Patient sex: M
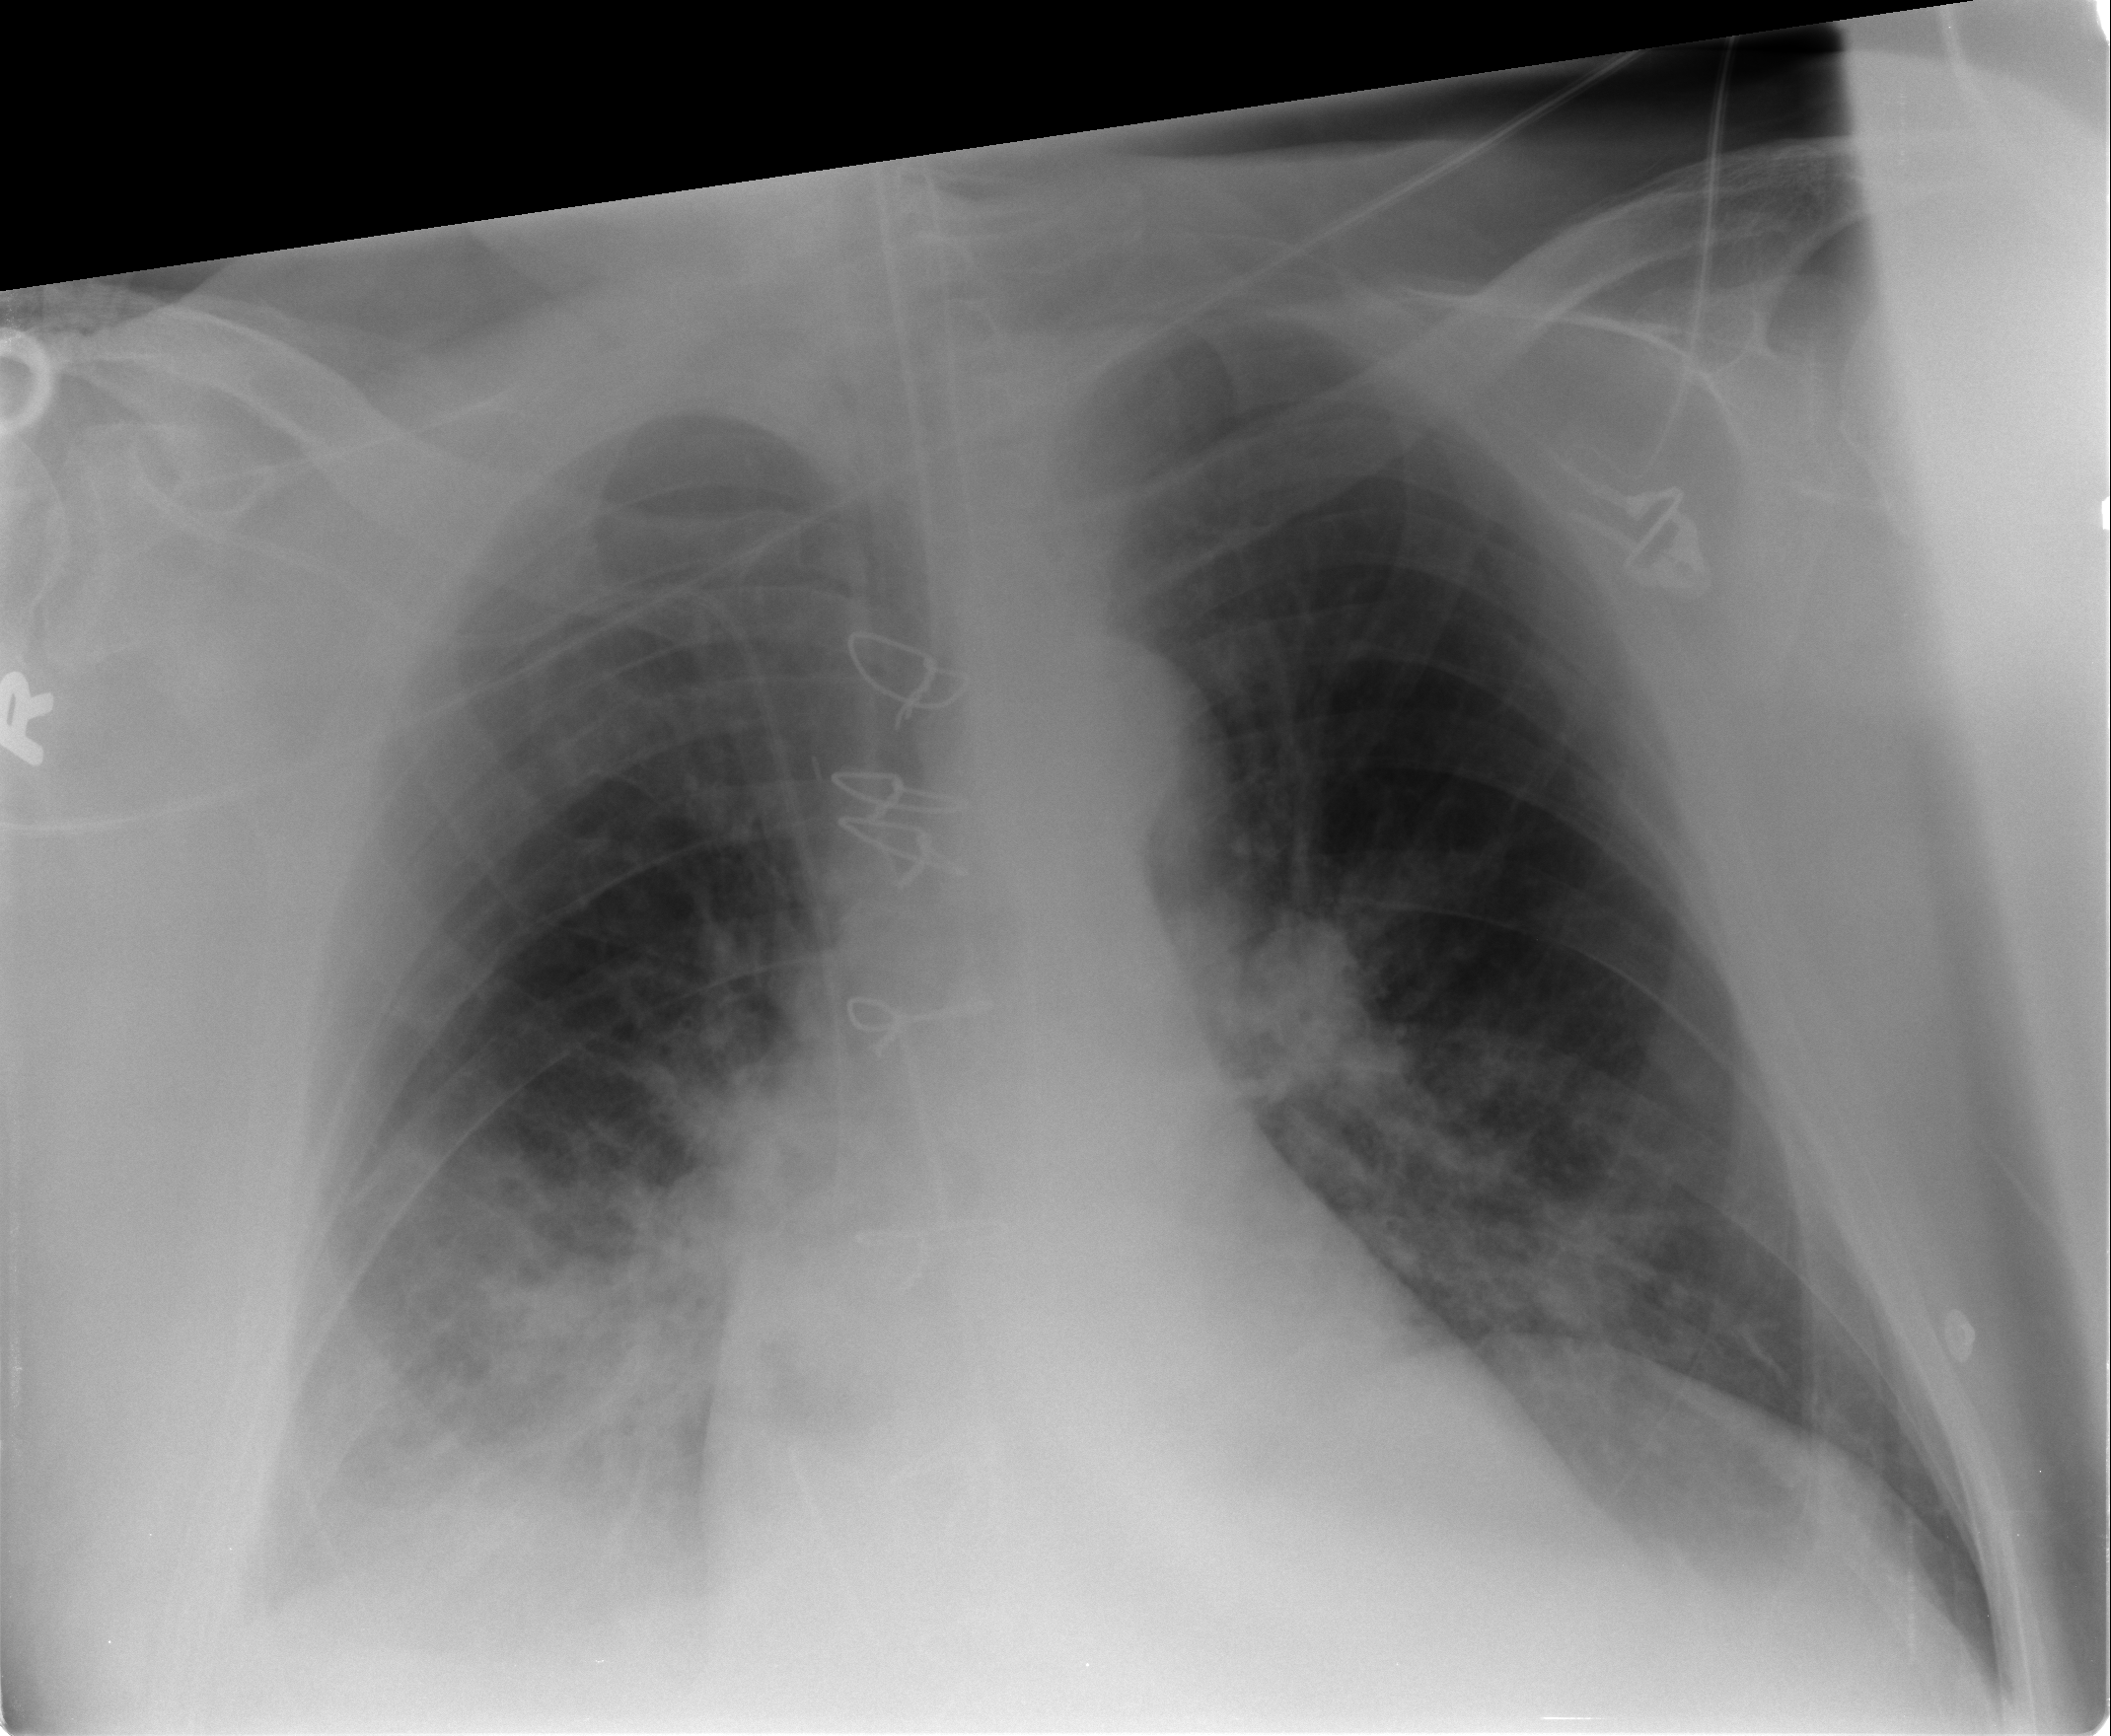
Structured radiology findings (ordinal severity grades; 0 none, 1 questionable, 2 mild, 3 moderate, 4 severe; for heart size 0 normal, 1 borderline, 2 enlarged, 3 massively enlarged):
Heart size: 2
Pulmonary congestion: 1
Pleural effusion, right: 2
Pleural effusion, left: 0
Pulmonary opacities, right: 3
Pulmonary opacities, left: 2
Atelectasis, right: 2
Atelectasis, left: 2